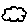
Label: cloud